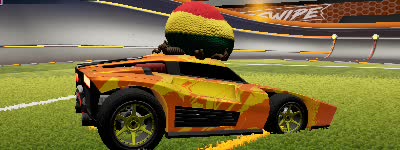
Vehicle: breakout